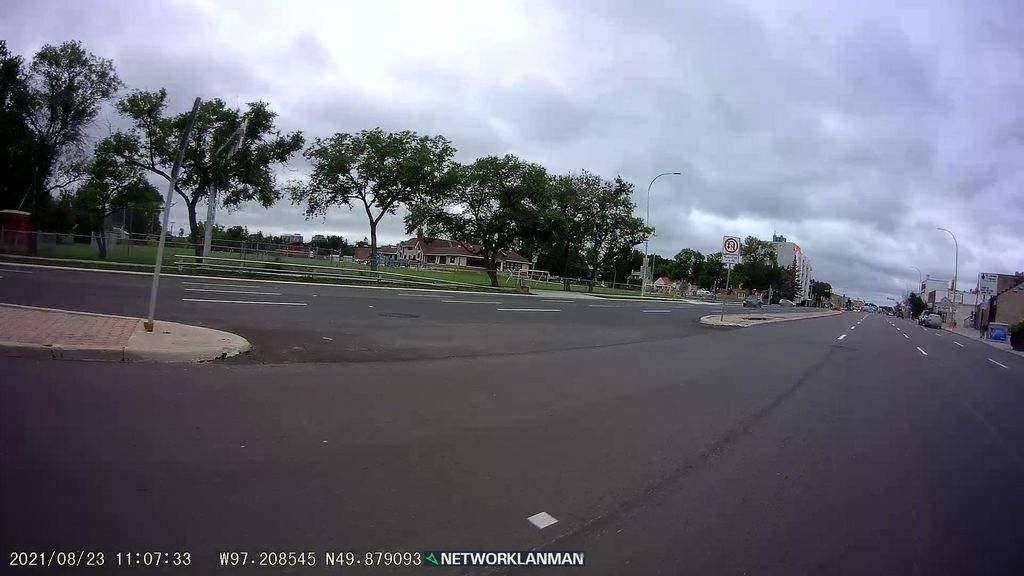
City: winnipeg